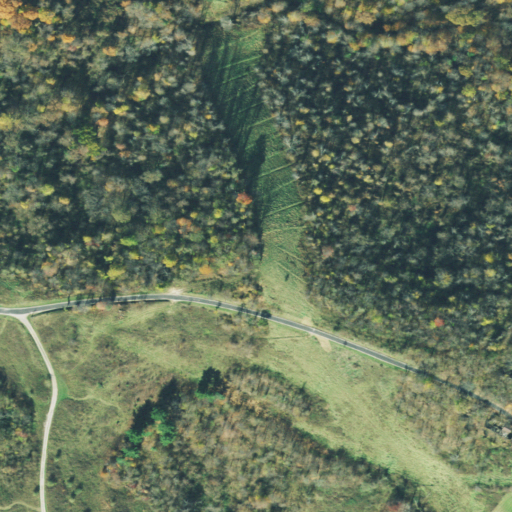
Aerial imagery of ridge(s) in Ohio named Steiger Ridge containing deciduous forest, pasture, mixed forest, shrub, open development, and medium intensity development